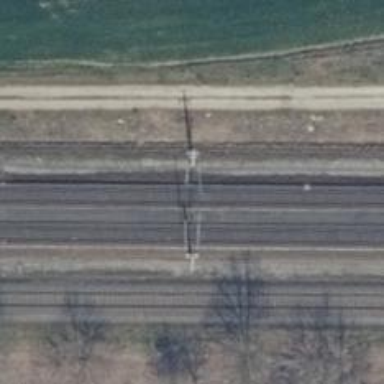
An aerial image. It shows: Milestone along the railway track with catenary mast.